Question: Whenever I try to edit existing or create new distribution provisioning profile on iOS Provisioning Portal, the status of the new profile turns to "Pending" and then almost immediately to "Error" (see the screenshot below).
What may be the cause for this? Why can't I edit profiles?

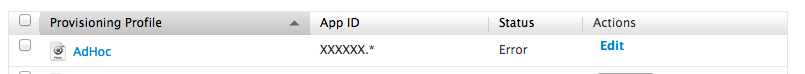
Answer: Ooops. It seems like a problem with Apple portal:
<URL>